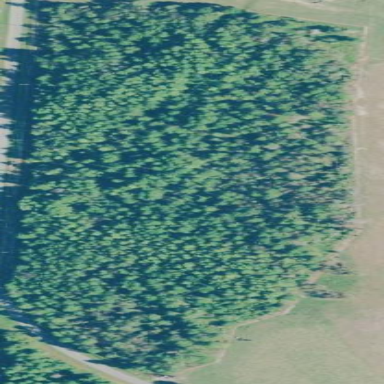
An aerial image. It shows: Beautiful woodland area.